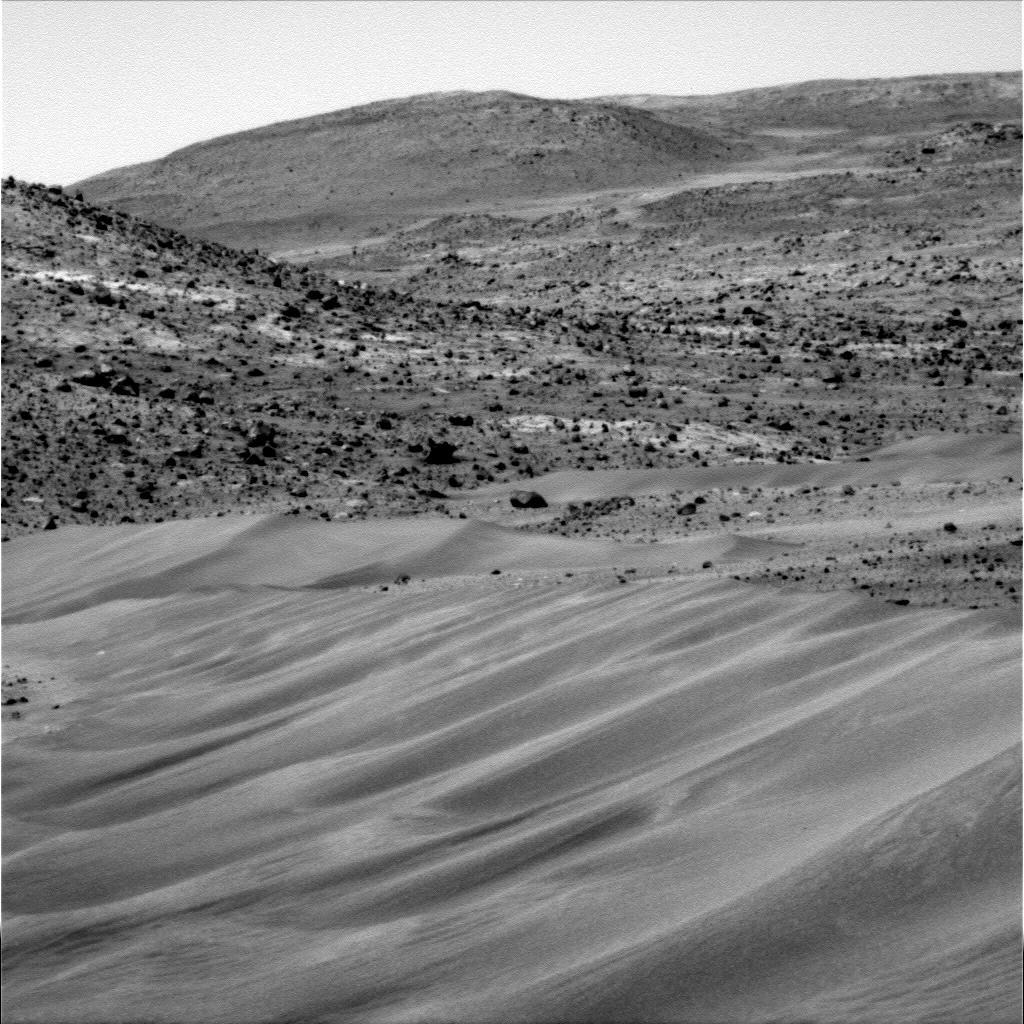
Terrain classes present: Gravel / Sand / Soil, Rock, Sky / Distant Mountains